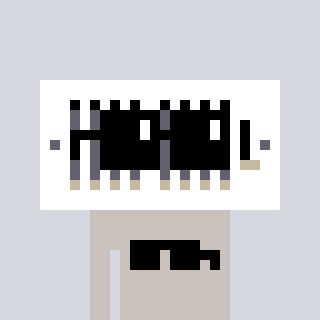
a pixel art character with square black sunglasses, a vent-shaped head and a foggrey-colored body on a cool background